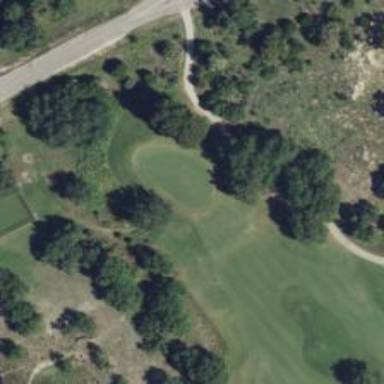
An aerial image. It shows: View of golf hole.